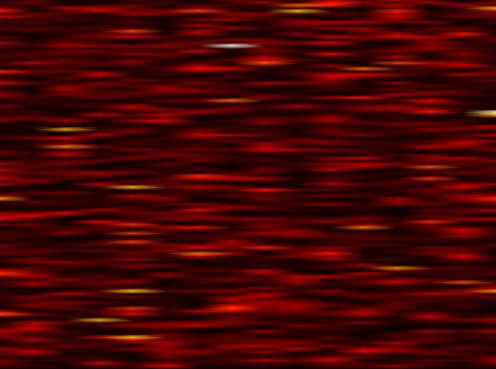
Label: FOFDM